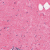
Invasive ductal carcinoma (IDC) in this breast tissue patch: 0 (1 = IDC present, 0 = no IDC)